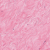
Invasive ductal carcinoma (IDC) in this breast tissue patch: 0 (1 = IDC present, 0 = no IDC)